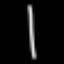
Label: line